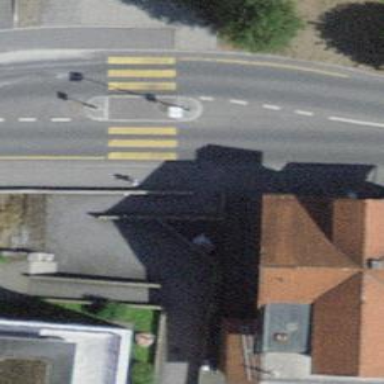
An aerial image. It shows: Kerb serving as barrier.